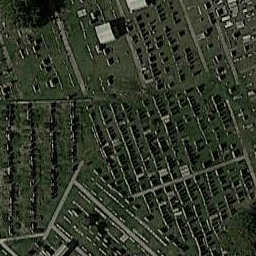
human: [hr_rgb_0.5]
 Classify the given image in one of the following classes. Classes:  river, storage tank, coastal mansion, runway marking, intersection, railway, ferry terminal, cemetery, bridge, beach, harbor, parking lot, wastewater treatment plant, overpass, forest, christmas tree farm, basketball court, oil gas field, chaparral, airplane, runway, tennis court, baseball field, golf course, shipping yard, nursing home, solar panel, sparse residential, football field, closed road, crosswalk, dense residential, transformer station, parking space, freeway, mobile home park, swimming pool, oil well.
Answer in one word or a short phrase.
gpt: cemetery